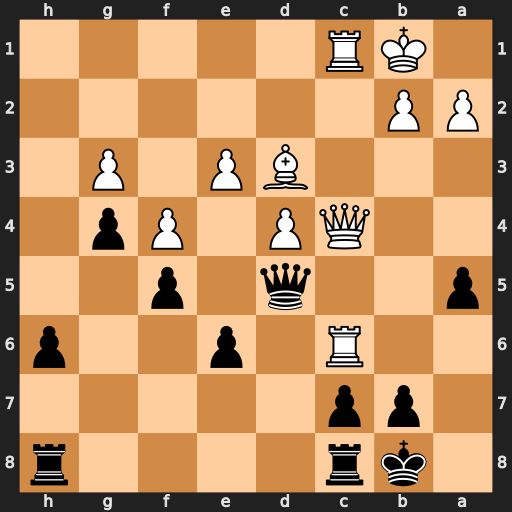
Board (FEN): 1kr4r/1pp5/2R1p2p/p2q1p2/2QP1Pp1/3BP1P1/PP6/1KR5
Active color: b
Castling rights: -
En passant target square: -
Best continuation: Qxc6 Qxc6 bxc6